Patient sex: F
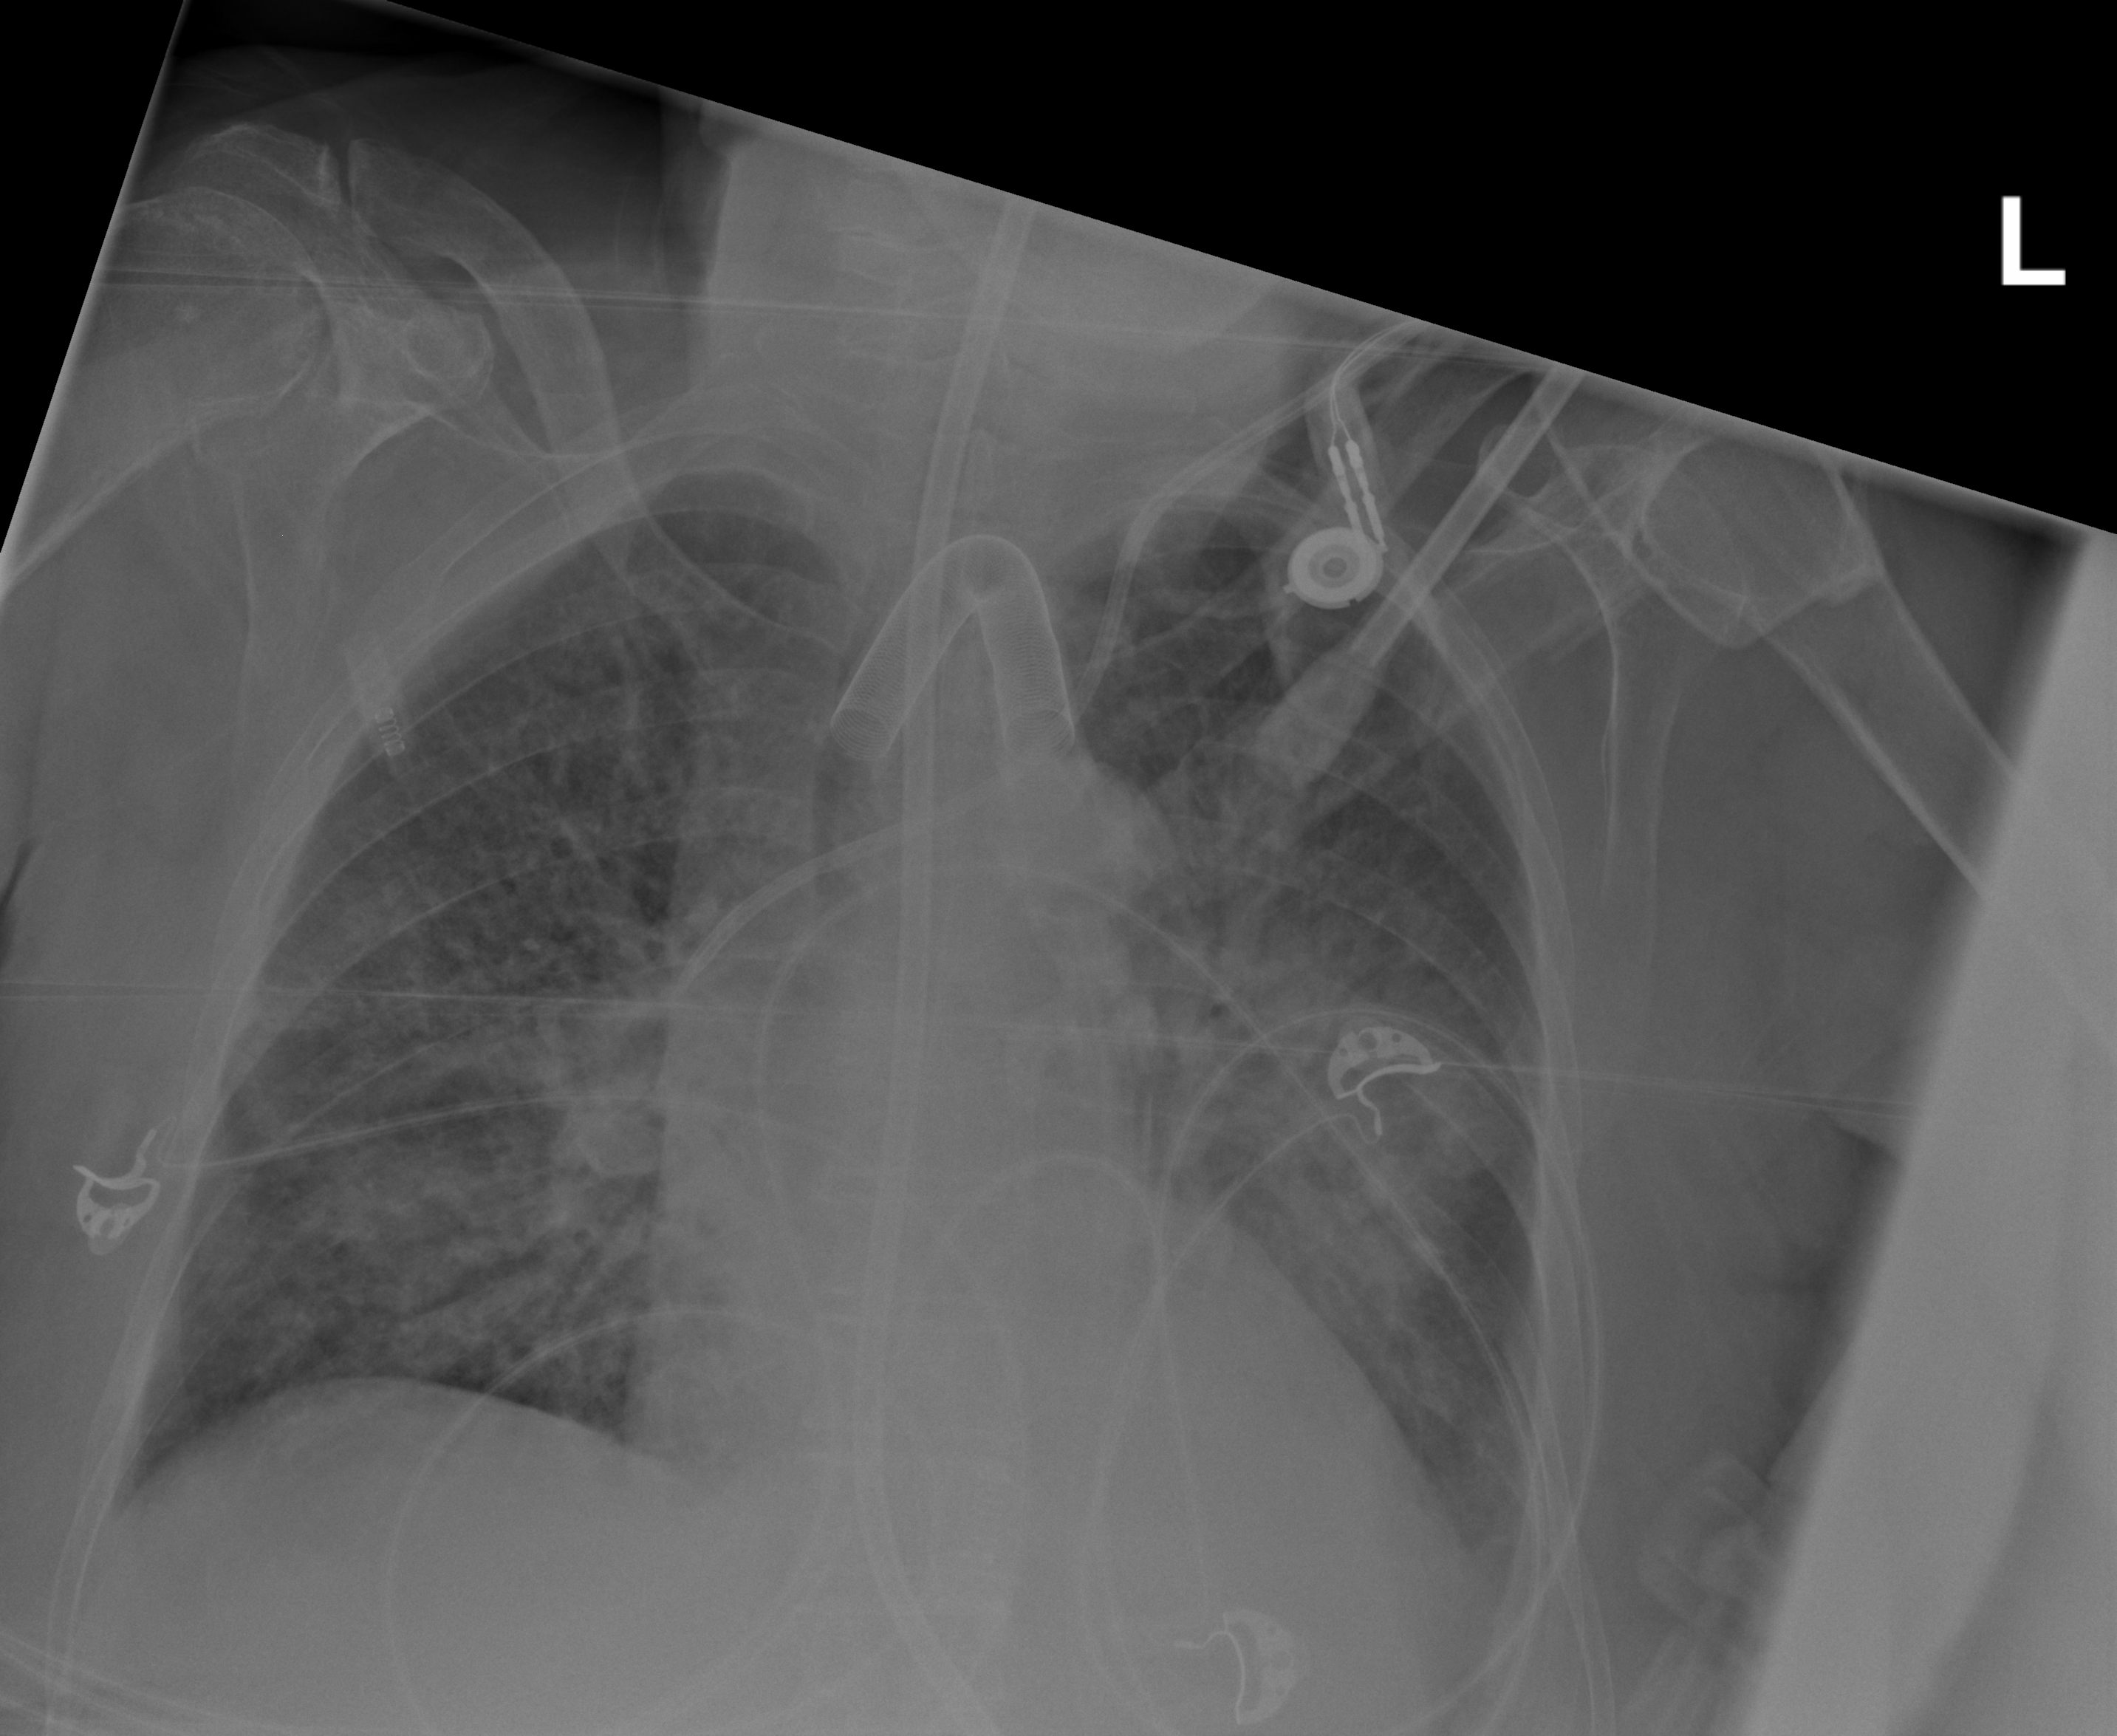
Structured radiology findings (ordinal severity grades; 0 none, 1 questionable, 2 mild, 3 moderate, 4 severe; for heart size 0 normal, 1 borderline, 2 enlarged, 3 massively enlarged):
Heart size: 2
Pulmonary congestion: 2
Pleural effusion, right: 0
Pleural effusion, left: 2
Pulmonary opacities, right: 2
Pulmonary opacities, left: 3
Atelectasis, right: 3
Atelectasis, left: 2